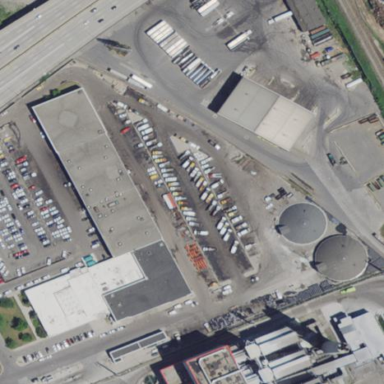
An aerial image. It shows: Industrial area designated for waste disposal.